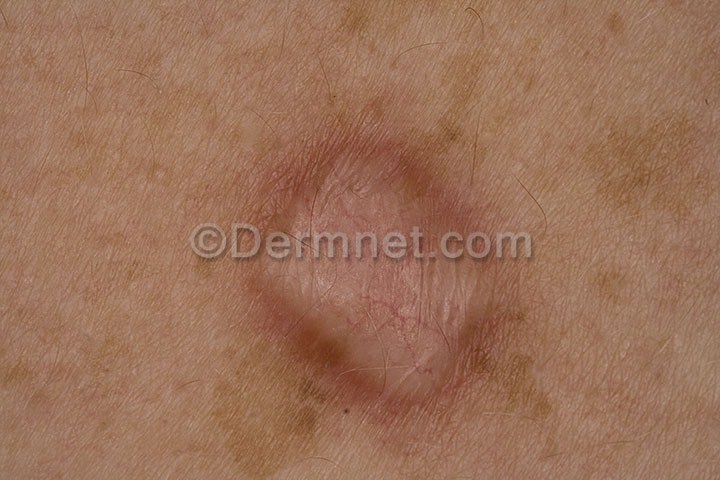
Disease: Seborrheic Keratoses and other Benign Tumors